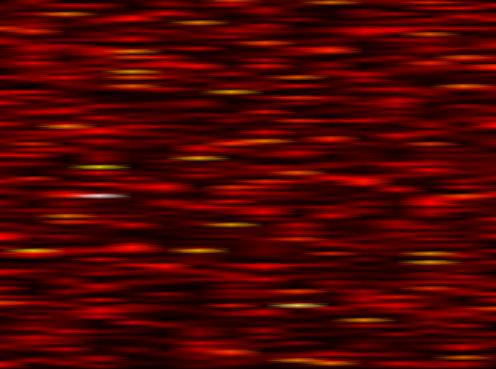
Label: OFDM